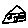
Label: house